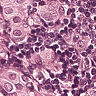
Metastatic tissue present: yes